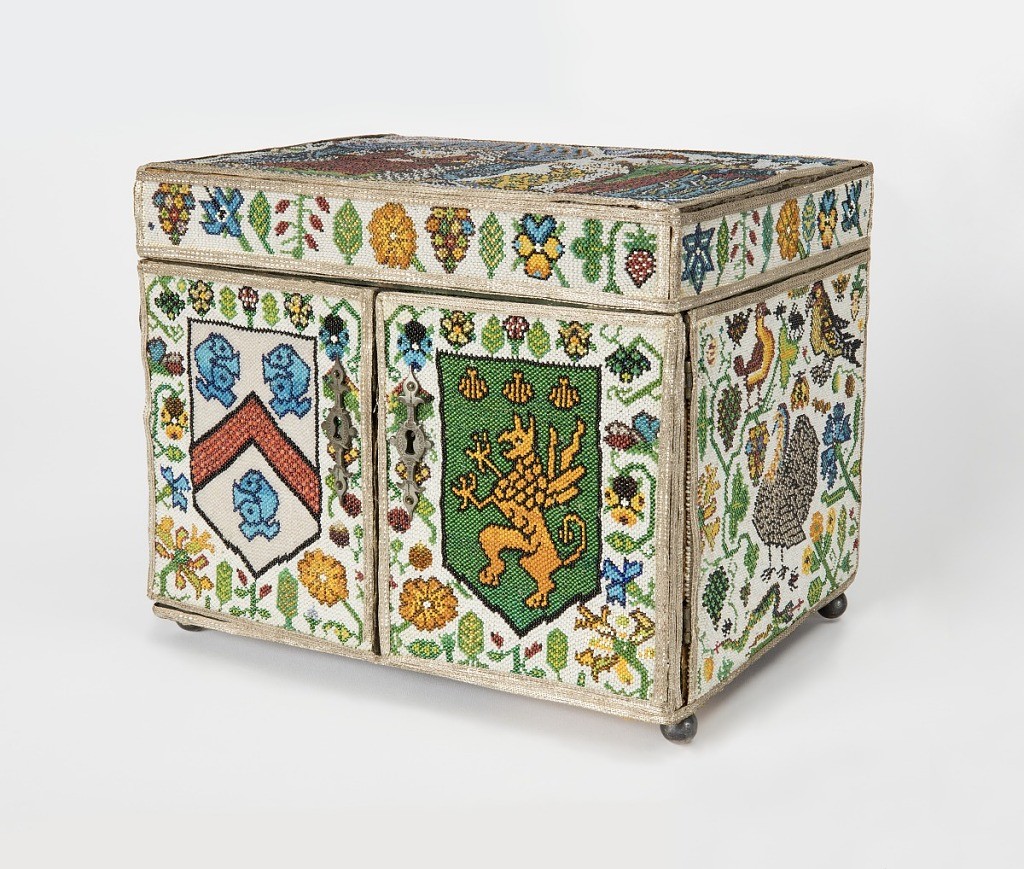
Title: Casket
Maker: Frances Basnet
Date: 1654
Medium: wood, silk, glass beads Technique: wooden casket covered with satin fabric and embroidered with glass beads Label: wooden casket covered with silk satin and embroidered with glass beads
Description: A beaded casket with a hinged top and two doors which open to show a series of small drawers. The wooden frame is covered with white satin and beaded with many colors of glass beads, strung on linen thread in a simple looping structure. The doors are lined with green silk and the whole is trimmed with silver braid. The arms of Basnet appear on the left door and the arms of Dand on the right. On the top is a scene of four figures visiting a royal personage, and the remainder is covered with flowers and birds.